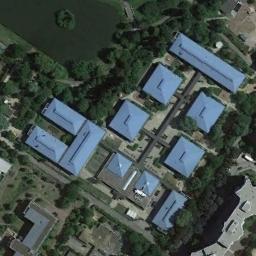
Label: industrial_area